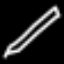
Label: pencil